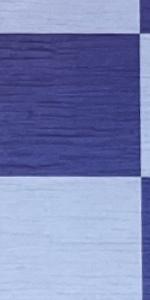
Label: Empty